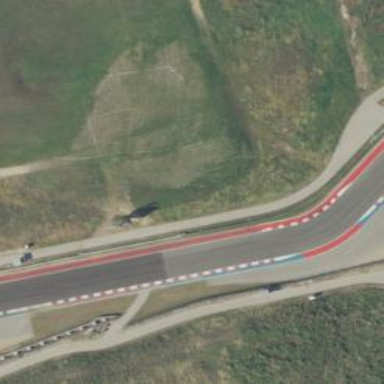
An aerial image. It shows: Motor sport raceway with asphalt surface.